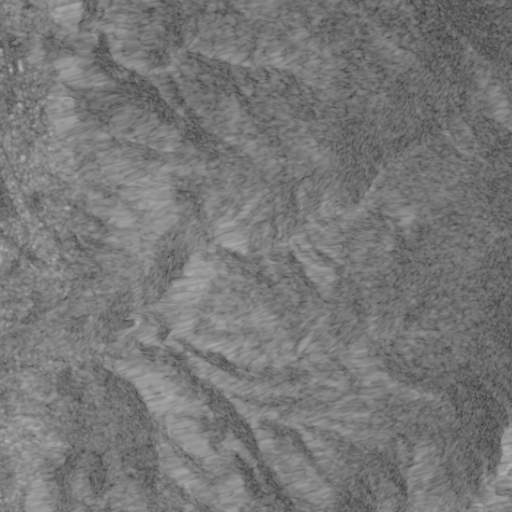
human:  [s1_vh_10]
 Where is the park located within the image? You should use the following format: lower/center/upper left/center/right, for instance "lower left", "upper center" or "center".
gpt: The park is located in the left of the image.
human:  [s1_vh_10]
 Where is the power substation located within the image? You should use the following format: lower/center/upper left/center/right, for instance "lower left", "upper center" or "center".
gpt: The power substation is located in the upper left of the image.
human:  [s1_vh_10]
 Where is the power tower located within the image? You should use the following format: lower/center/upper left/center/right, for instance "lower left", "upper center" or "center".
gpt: The power tower is located in the left of the image.
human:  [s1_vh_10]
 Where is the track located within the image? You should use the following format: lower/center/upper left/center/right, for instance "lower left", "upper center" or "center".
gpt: The track is located in the upper left of the image.
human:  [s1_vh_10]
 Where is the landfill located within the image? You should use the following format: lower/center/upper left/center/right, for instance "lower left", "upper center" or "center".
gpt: There is no landfill in the image.

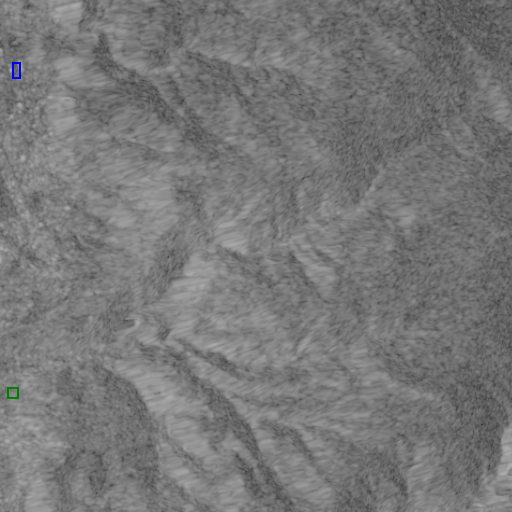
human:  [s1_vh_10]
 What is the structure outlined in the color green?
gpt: The structure outlined in green is a park.
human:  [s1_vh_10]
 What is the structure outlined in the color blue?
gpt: The structure outlined in blue is a track.
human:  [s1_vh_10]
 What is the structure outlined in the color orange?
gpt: There is no orange outline.